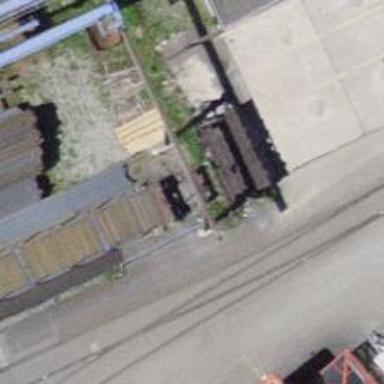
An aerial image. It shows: Railway buffer stop.